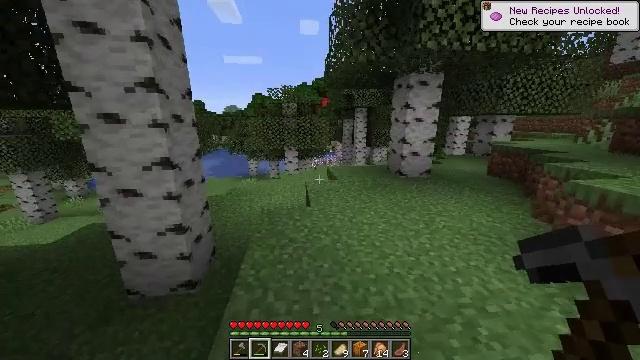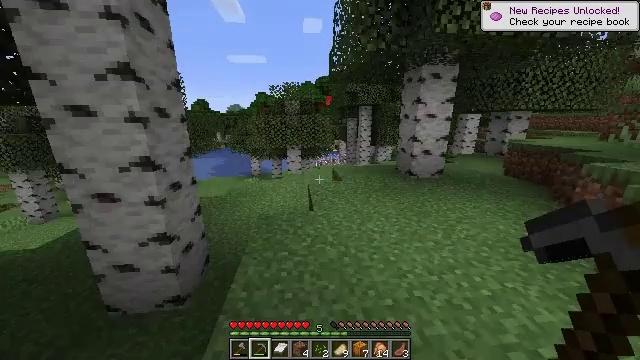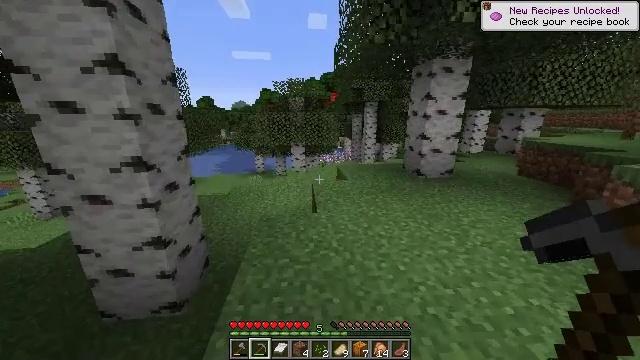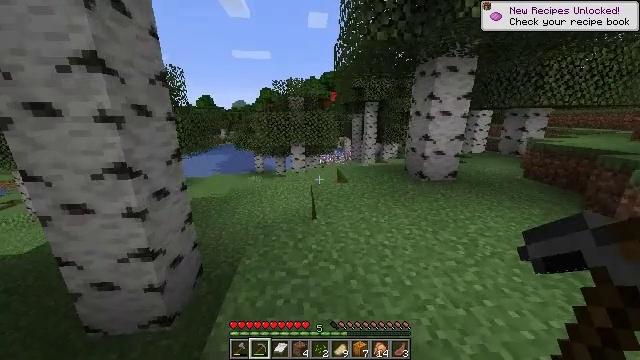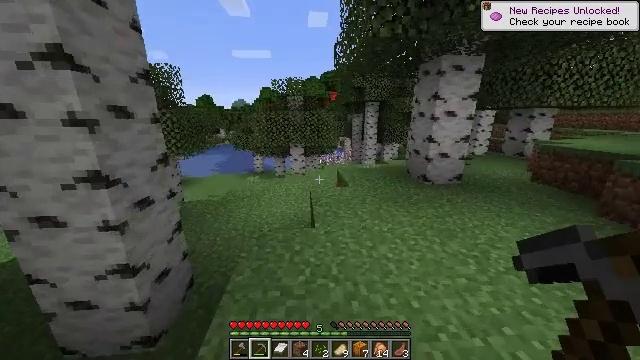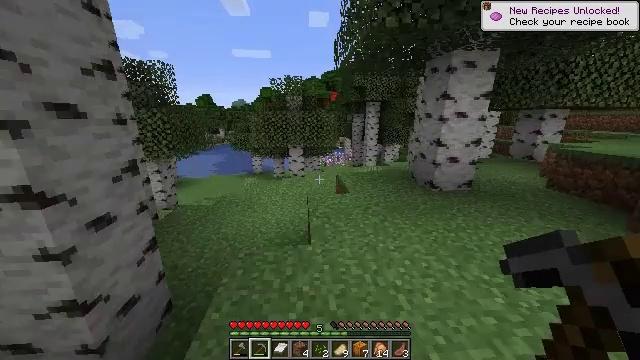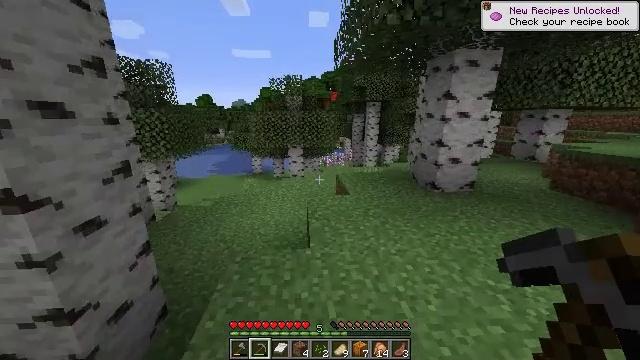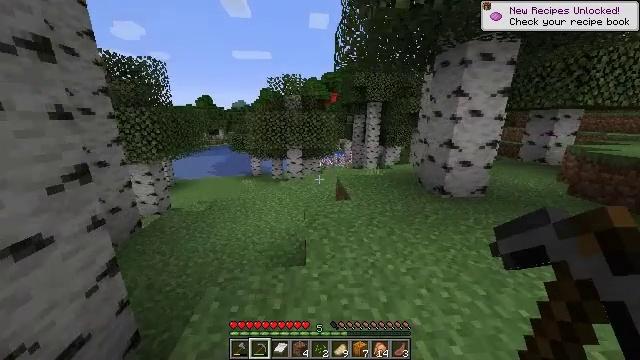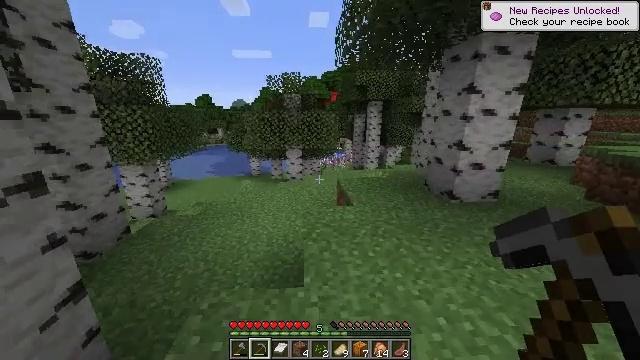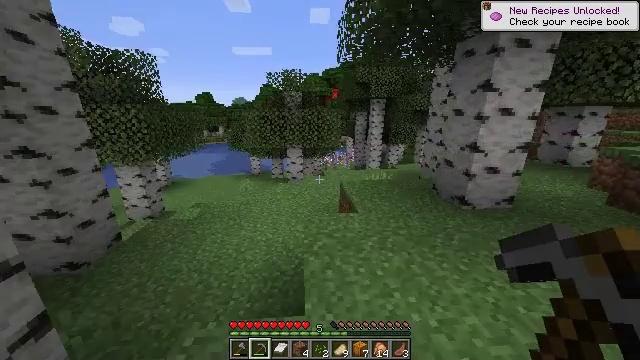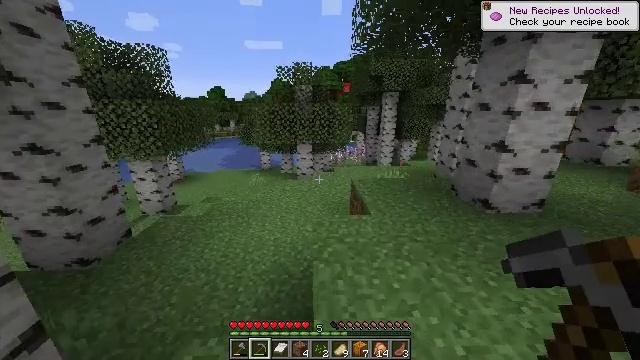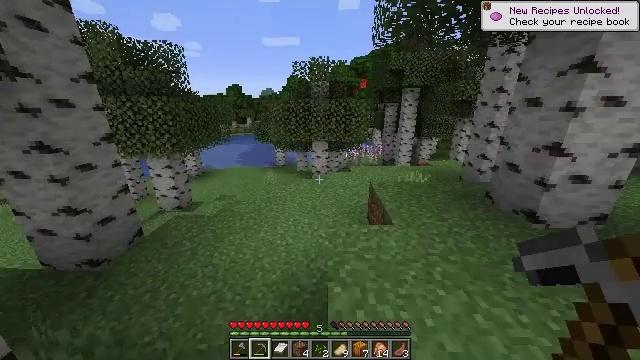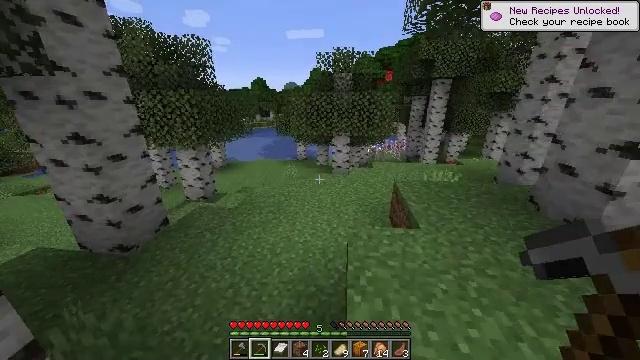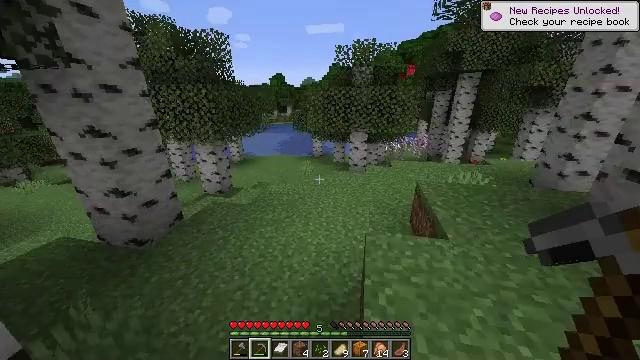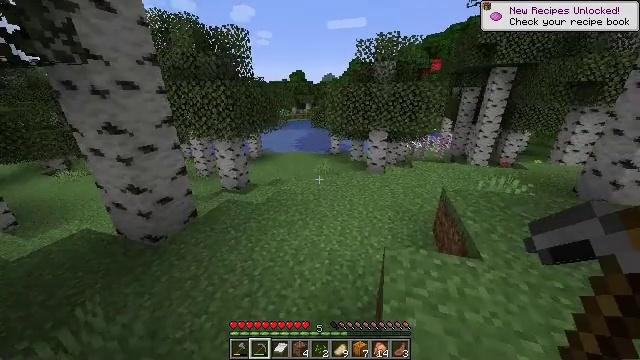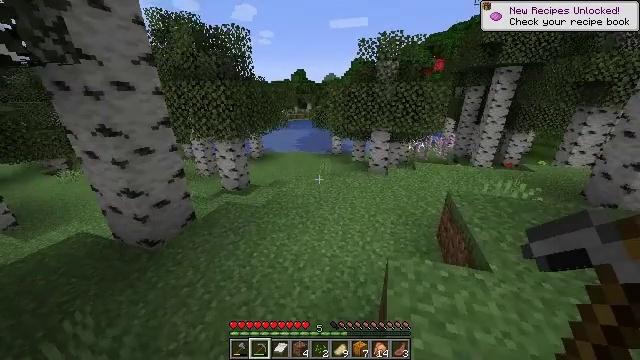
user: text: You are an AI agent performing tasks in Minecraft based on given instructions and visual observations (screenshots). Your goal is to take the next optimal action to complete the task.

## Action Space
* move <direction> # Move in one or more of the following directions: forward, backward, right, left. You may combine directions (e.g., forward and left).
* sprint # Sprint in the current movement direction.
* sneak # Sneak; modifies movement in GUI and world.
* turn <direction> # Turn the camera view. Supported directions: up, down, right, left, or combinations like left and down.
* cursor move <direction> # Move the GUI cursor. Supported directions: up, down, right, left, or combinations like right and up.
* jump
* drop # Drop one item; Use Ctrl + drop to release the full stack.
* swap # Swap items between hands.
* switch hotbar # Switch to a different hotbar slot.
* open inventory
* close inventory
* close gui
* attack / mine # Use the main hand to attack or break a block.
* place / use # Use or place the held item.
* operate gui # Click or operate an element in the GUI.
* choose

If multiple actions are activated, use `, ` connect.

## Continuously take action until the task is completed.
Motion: motion action
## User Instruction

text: Break the lilac plant.
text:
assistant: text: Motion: move forward
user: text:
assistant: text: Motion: move forward, turn left
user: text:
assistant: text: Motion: move forward
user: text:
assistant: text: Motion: move forward
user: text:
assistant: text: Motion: move forward
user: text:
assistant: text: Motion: move forward
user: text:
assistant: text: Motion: move forward
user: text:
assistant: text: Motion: move forward
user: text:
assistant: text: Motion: move forward
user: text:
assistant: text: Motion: move forward, turn left and down
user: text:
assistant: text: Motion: move forward, turn left
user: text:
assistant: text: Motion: move forward, turn left and down
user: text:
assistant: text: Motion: move forward, turn left and down
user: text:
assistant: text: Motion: move forward, turn left
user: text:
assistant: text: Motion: move forward
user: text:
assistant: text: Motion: move forward
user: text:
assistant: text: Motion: move forward
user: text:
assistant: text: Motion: move forward
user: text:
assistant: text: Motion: move forward
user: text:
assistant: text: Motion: move forward
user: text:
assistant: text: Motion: move forward
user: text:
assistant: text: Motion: move forward
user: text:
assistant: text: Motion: move forward
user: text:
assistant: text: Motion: move forward
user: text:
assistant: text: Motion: move forward
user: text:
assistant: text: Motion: move forward
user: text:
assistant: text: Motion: move forward
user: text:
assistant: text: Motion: move forward
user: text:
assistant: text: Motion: move forward
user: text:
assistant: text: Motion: move forward